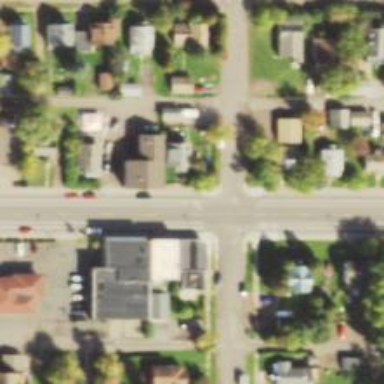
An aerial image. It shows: Residential road.